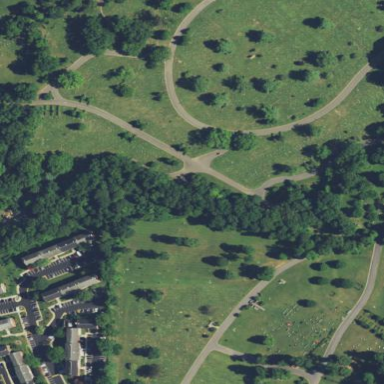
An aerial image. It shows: Cemetery.